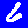
Digit: 6